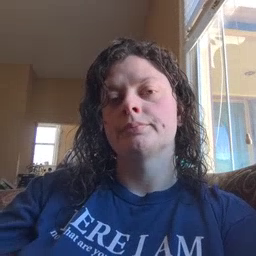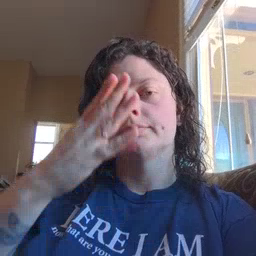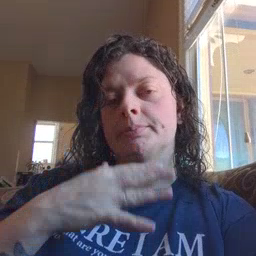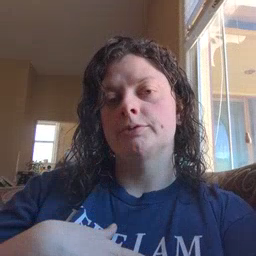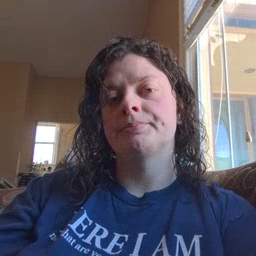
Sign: pajamas